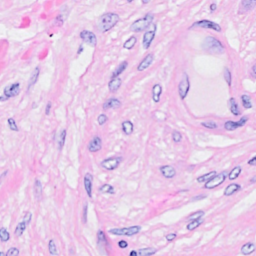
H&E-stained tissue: Breast